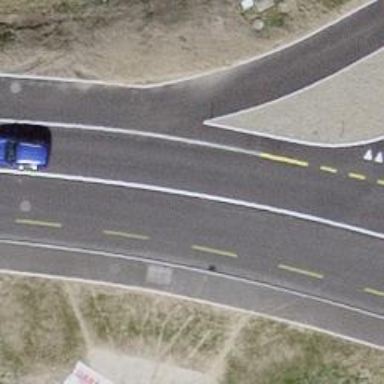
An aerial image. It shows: Primary highway with asphalt surface and designated cycle lane.